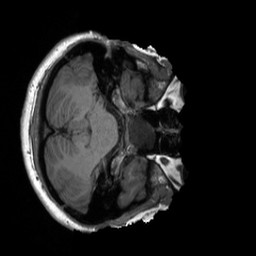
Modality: T1w
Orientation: axial
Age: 18
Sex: female
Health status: healthy
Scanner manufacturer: siemens
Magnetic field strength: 3 T
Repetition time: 2.3 s
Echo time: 0.00229 s